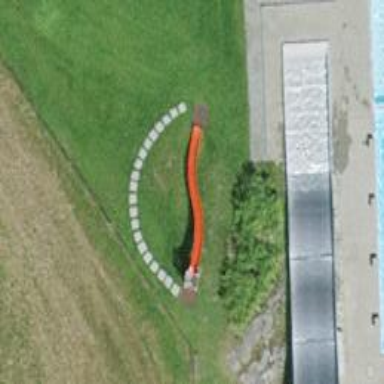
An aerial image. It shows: Playground featuring slide.